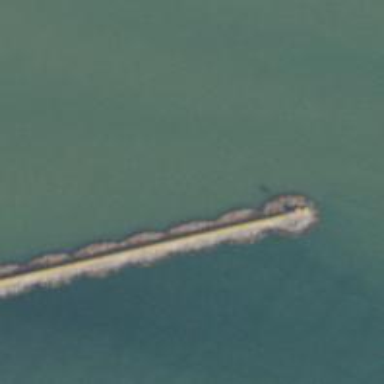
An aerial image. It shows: Breakwater structure.